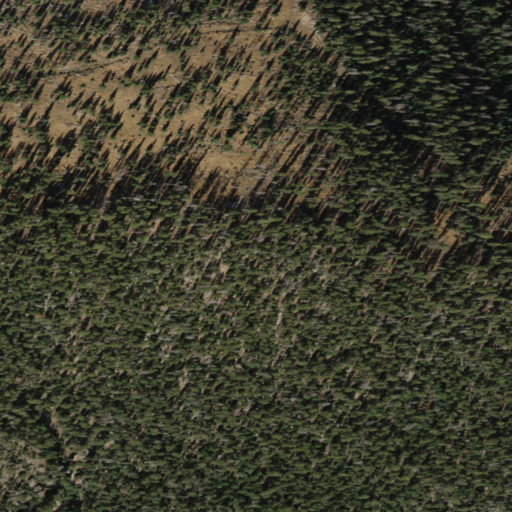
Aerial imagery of mountain in Arizona named Diamond Butte containing evergreen forest and grassland